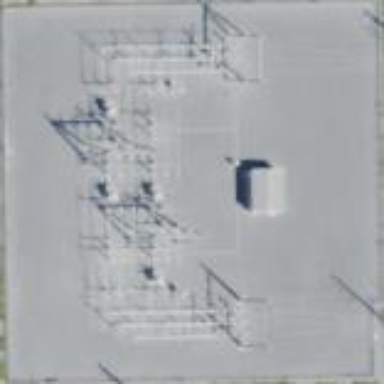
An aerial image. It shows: Power substation with transmission level designation. It is enclosed by fence.